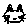
Label: cat